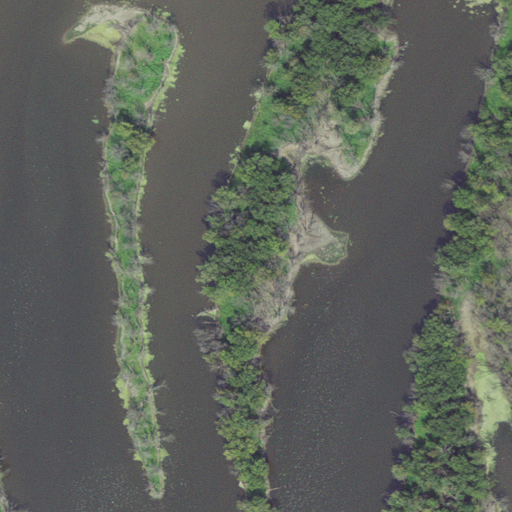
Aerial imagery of island in Wisconsin named Scrogum Island containing open water, woody wetlands, and herbaceous wetlands